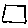
Label: square